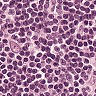
Metastatic tissue present: no